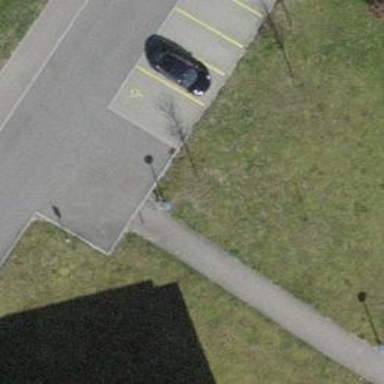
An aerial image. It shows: Bollard.